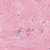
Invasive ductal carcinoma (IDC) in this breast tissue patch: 0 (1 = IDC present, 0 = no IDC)